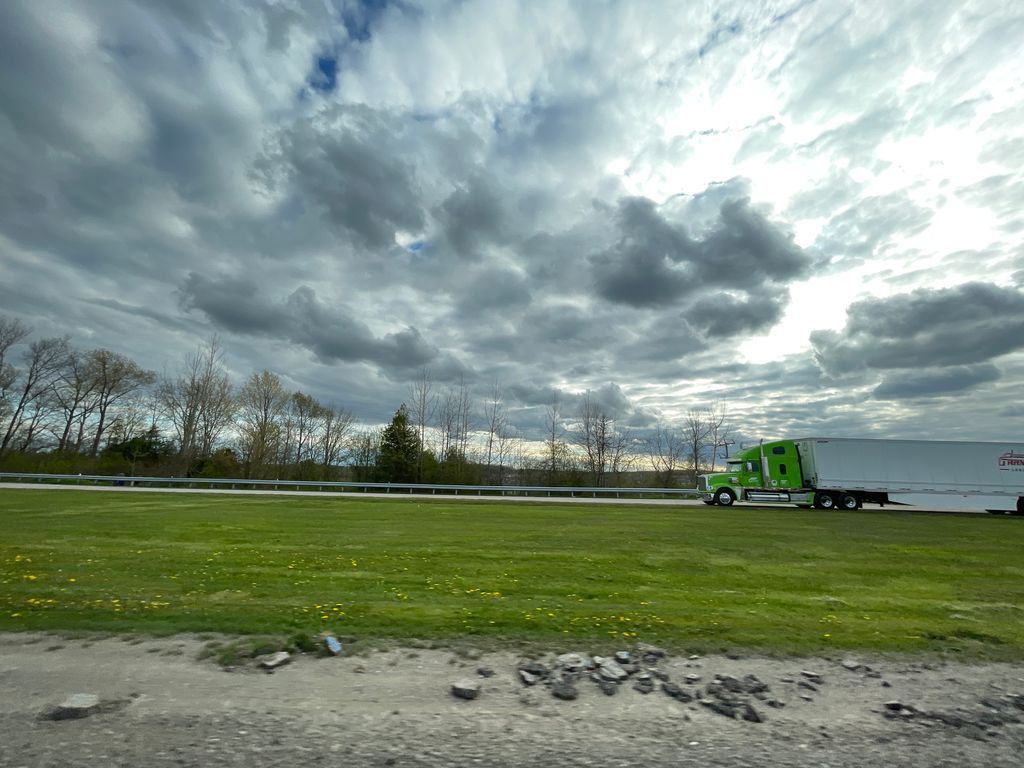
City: kitchener-waterloo